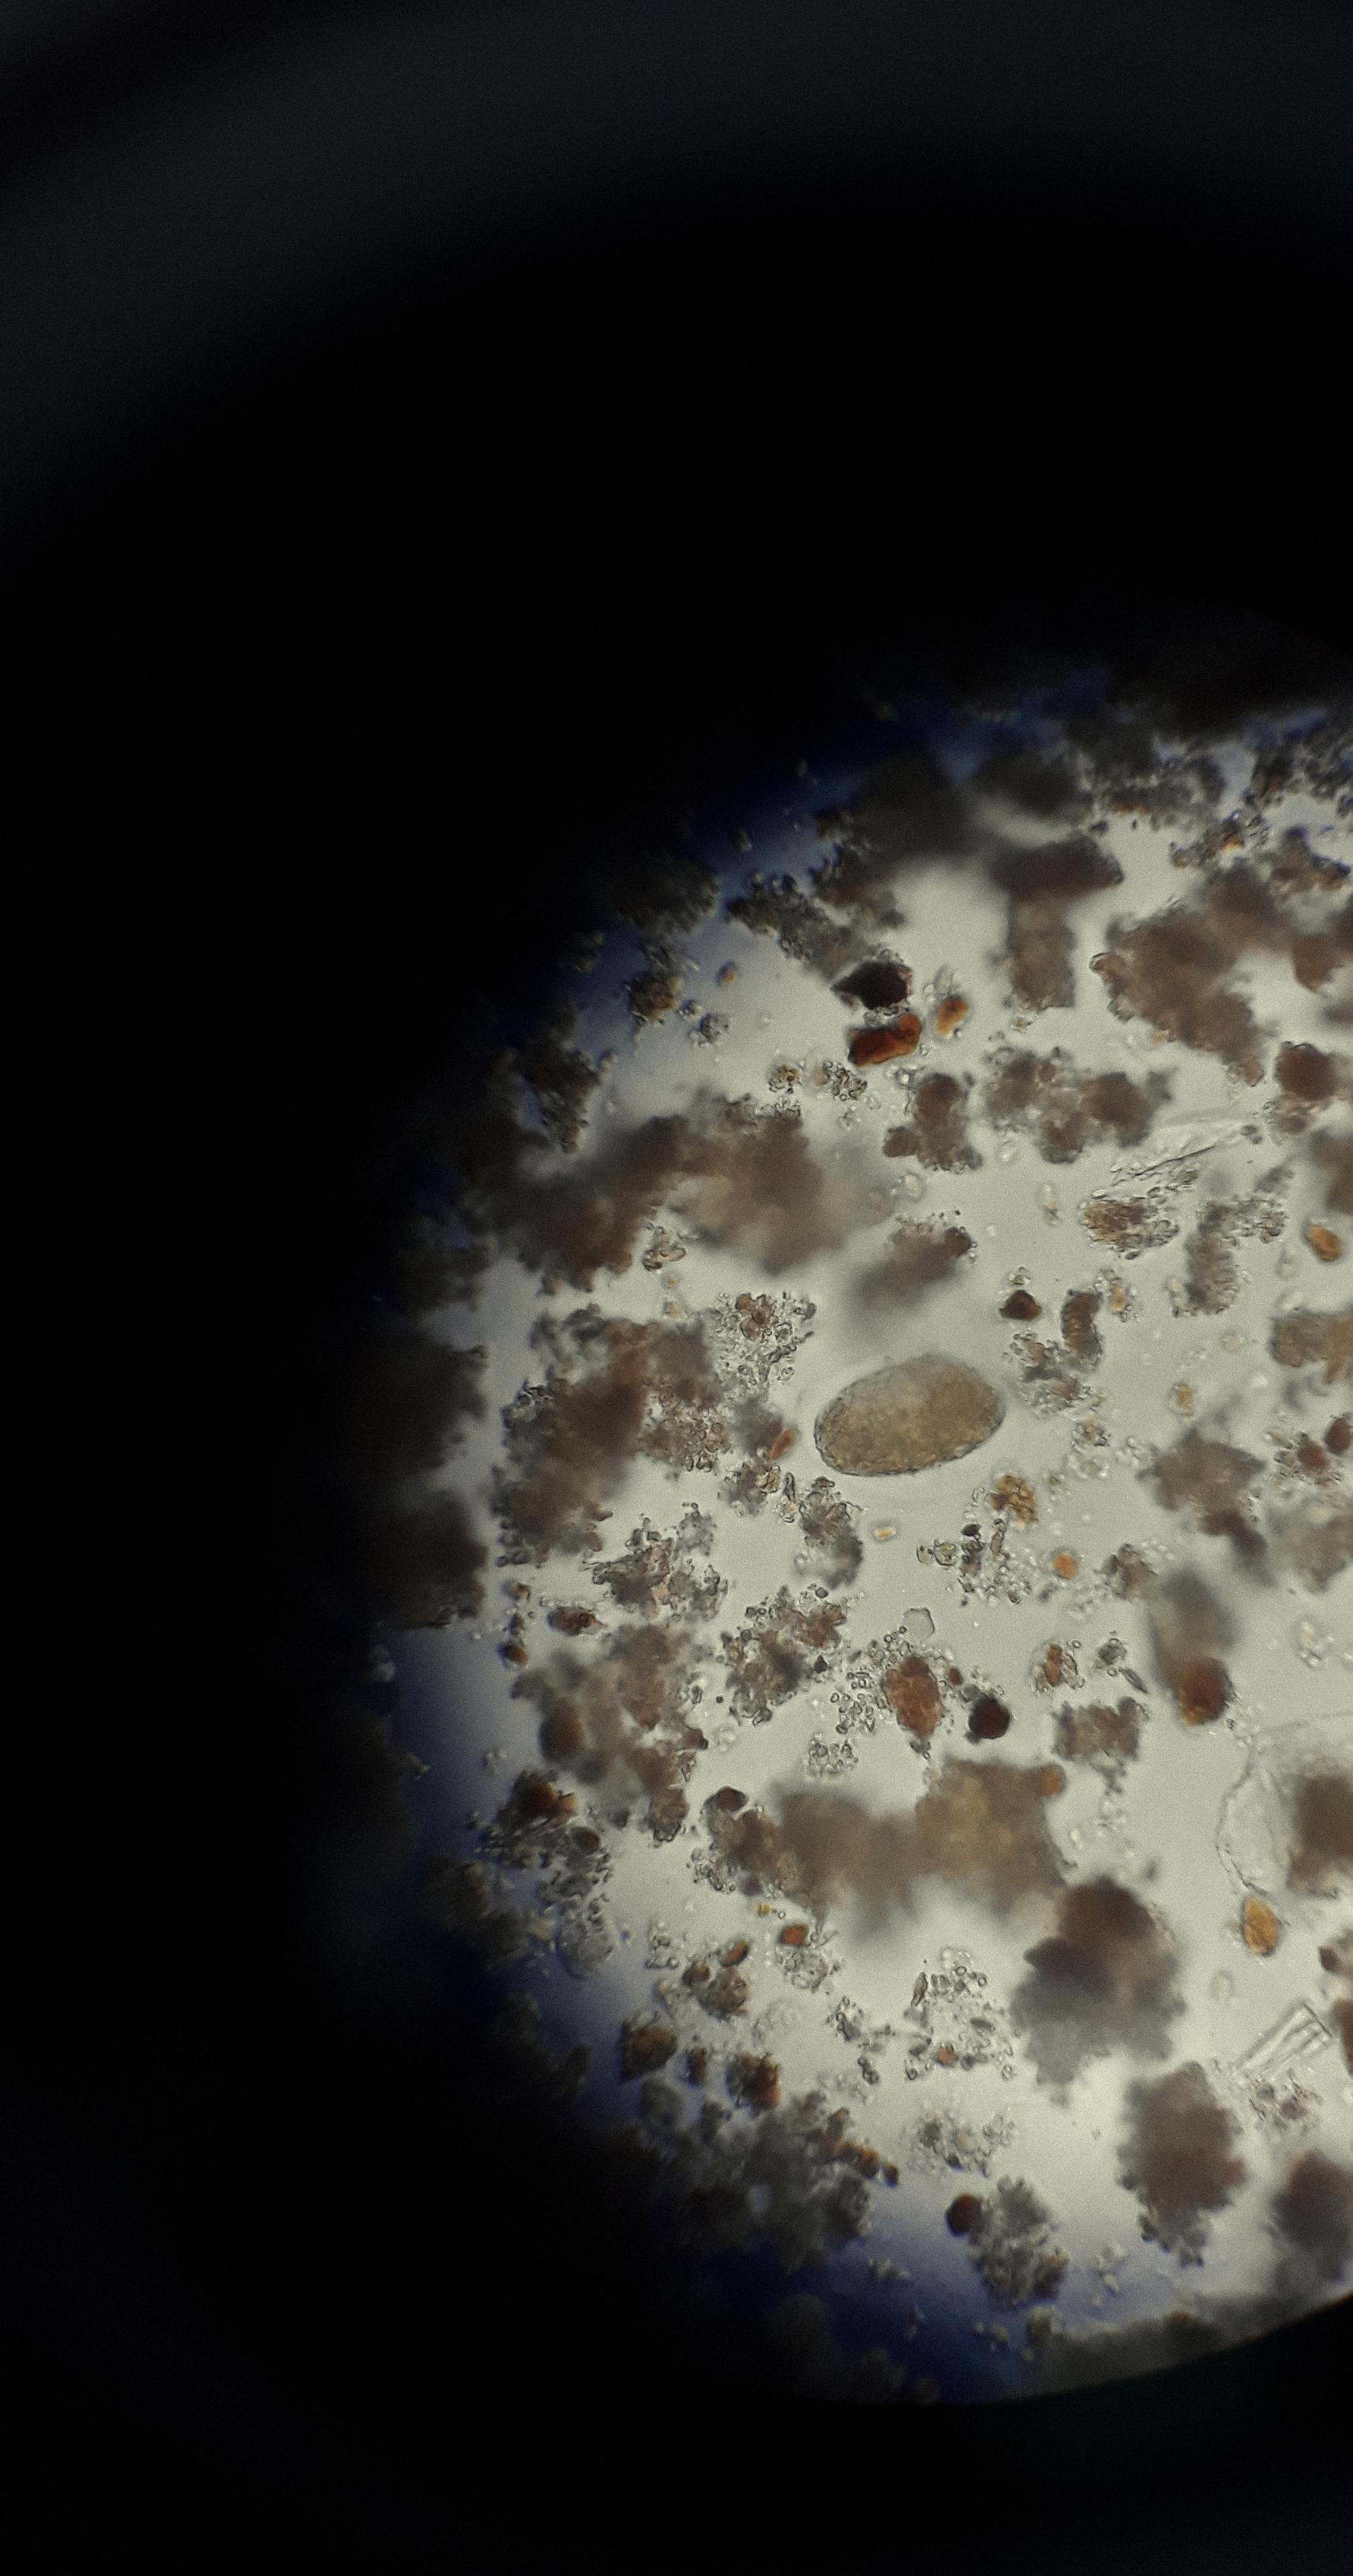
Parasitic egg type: Hookworm egg